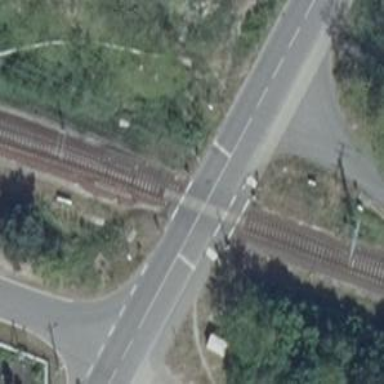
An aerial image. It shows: Railway switch.